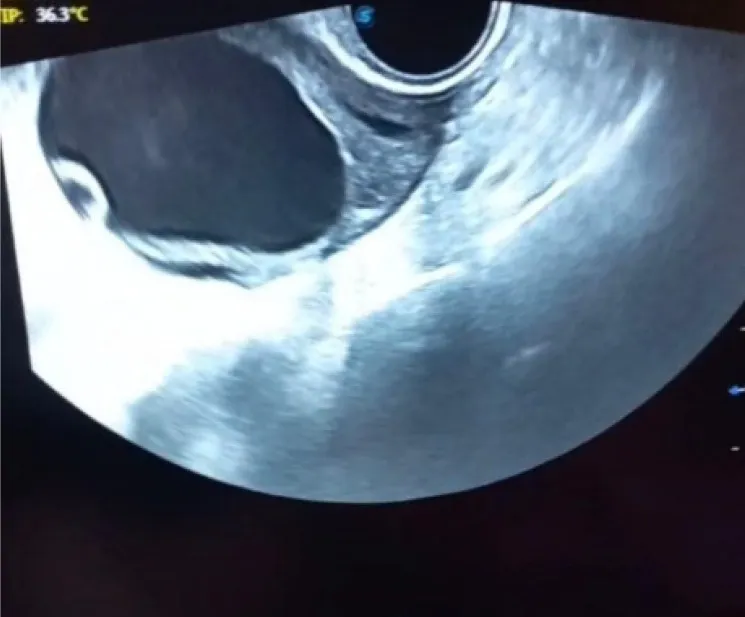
Cystic mass with a lobular margin shown by abdominopelvic sonography.
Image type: radiology (ultrasound)